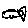
Label: fish